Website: apple-inc
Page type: customer-info-address
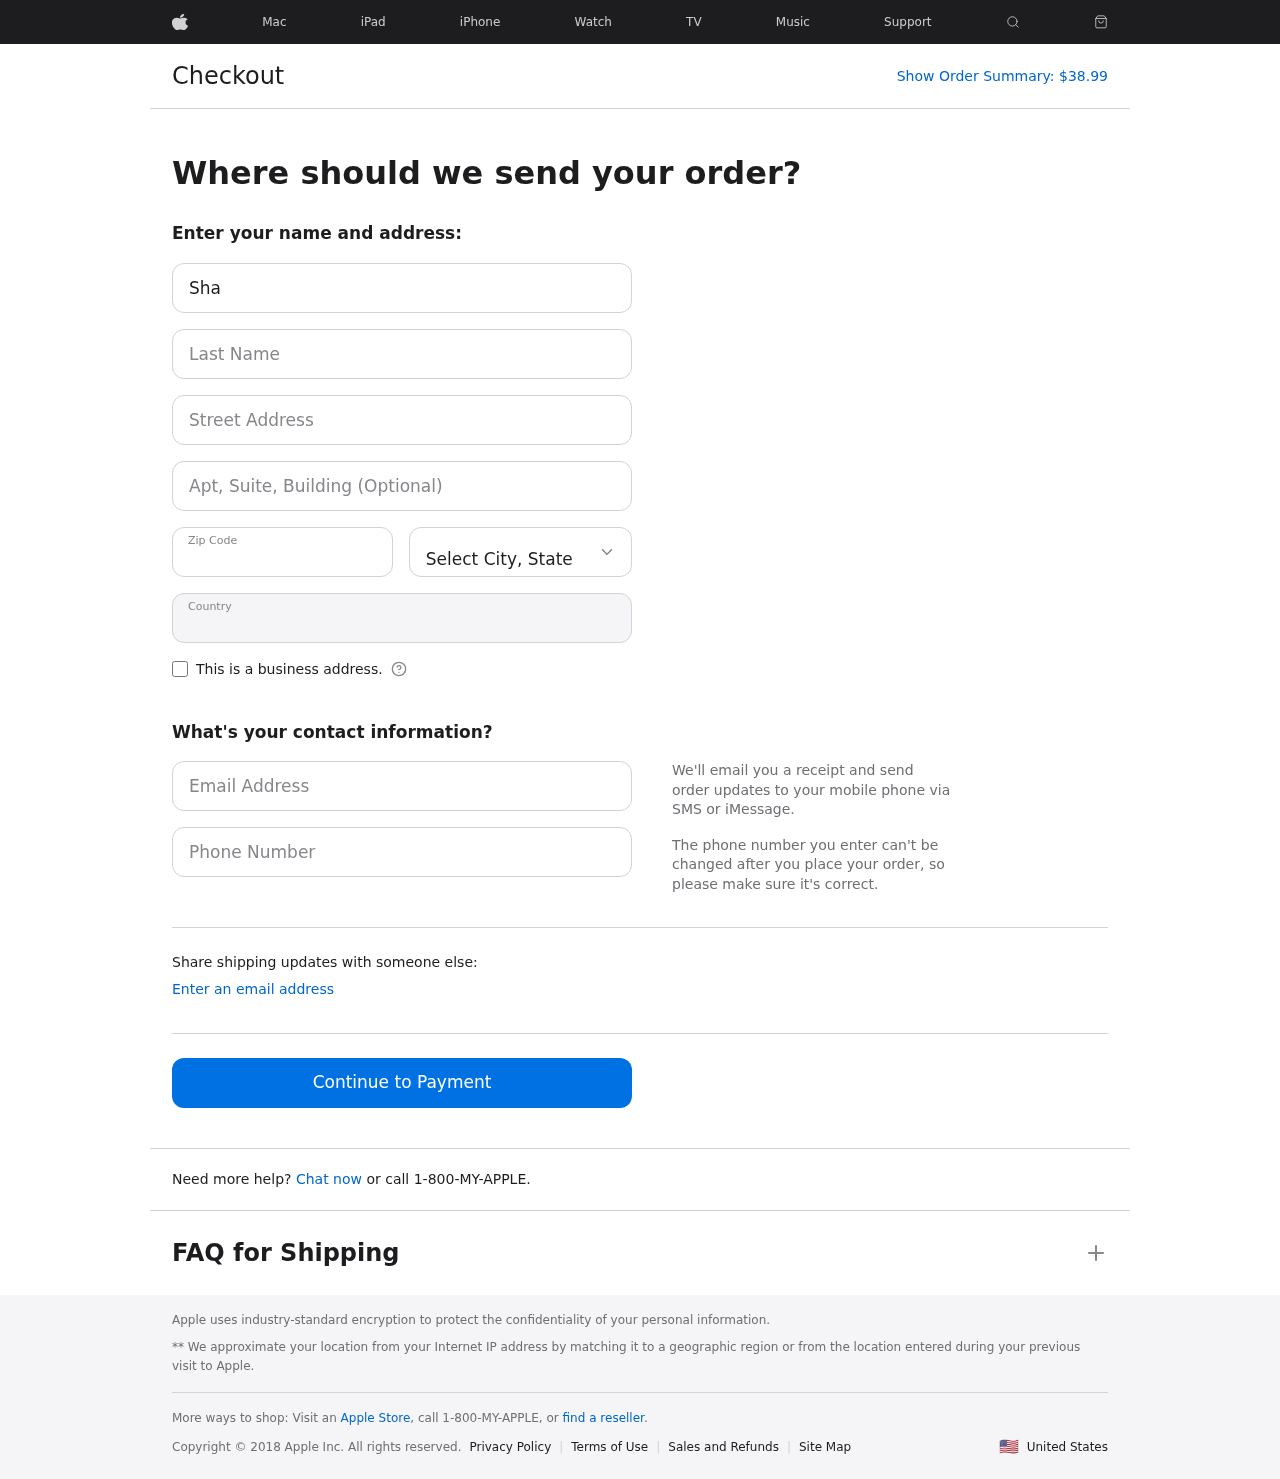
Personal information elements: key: PII_CITY_STATE
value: Lucaston, NM
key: PII_COUNTRY
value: United States
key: PII_EMAIL
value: sharon_young@gmail.com
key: PII_FIRSTNAME
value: Sharon
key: PII_LASTNAME
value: Young
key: PII_PHONE
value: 4284960876
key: PII_POSTCODE
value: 63245
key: PII_STREET
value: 3305 Mann Plaza
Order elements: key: ORDER_TOTAL
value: $38.99